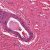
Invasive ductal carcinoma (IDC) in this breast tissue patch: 0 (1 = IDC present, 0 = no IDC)